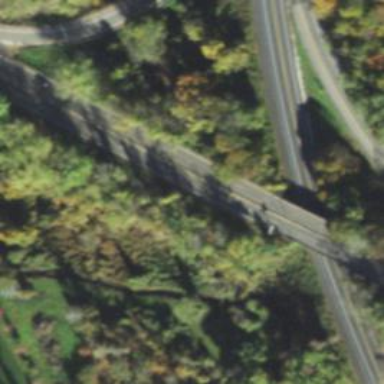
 designated as trunk road. It serves as motorroad and expressway."